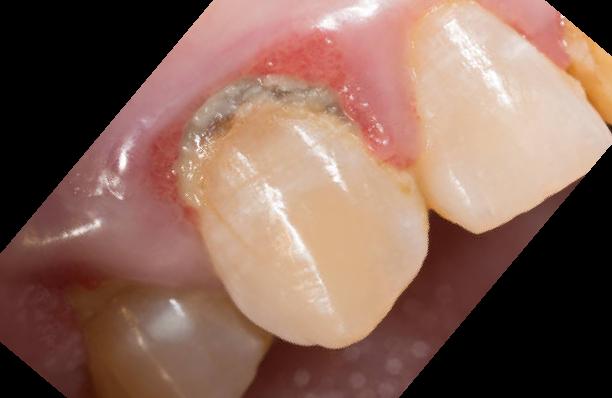
Condition: Calculus